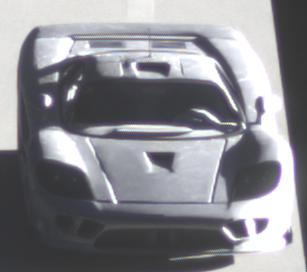
Make: Saleen
Model: S7
Detailed model: -
Model produced from: 2000
Model produced until: 2008
Doors: 2
Color: white
Road condition: dry road
Daytime: sunrise or sunset
Contrast: medium contrast